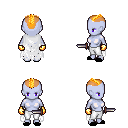
a pixel art fantasy rpg character, female body template, dark elf, purple skin, white tattered cape, white pants, light blonde short mohawk hairstyle, gold gloves, black slippers, dagger, four views (front, back, left, right), 2x2 character sprite sheet, small pixel art, hard edges, no anti-aliasing